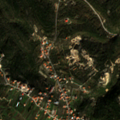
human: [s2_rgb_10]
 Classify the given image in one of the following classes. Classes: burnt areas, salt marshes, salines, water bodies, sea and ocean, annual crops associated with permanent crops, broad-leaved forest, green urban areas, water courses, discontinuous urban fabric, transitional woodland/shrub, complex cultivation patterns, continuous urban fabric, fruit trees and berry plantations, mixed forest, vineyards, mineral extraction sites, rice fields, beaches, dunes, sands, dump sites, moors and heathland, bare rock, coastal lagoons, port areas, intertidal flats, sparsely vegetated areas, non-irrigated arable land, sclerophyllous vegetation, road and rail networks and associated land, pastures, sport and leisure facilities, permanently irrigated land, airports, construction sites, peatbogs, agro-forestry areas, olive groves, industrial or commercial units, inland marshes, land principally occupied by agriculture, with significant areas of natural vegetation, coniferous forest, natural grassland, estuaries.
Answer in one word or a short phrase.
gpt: discontinuous urban fabric, complex cultivation patterns, land principally occupied by agriculture, with significant areas of natural vegetation, broad-leaved forest, mixed forest, sclerophyllous vegetation